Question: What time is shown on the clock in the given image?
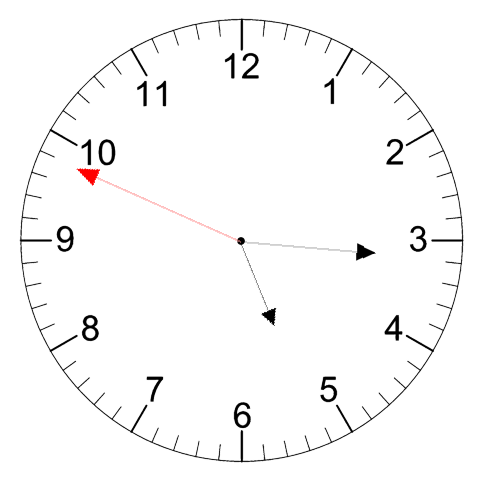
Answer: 05:15:49